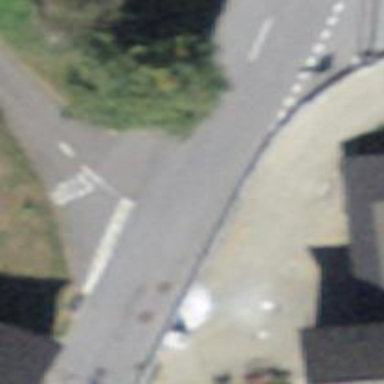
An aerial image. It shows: Stop road.